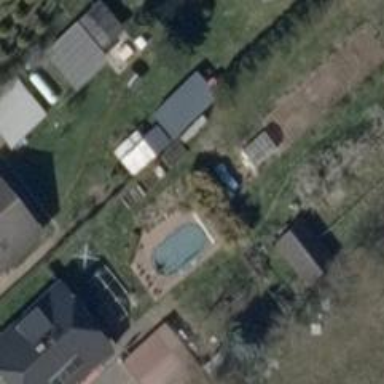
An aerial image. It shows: Swimming pool located in leisure land.